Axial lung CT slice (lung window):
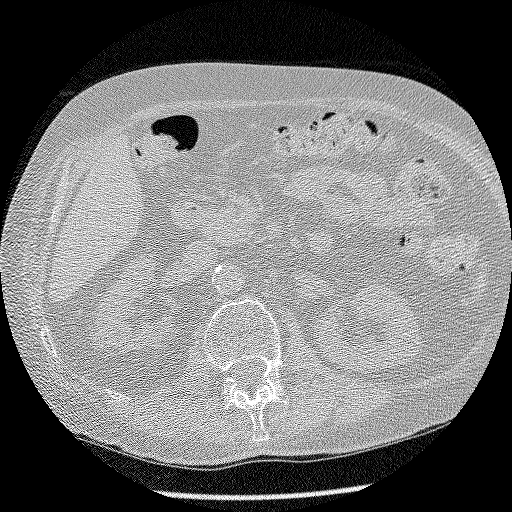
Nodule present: no